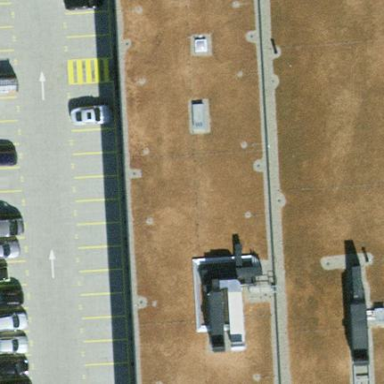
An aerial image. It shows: Commercial building with car shop.